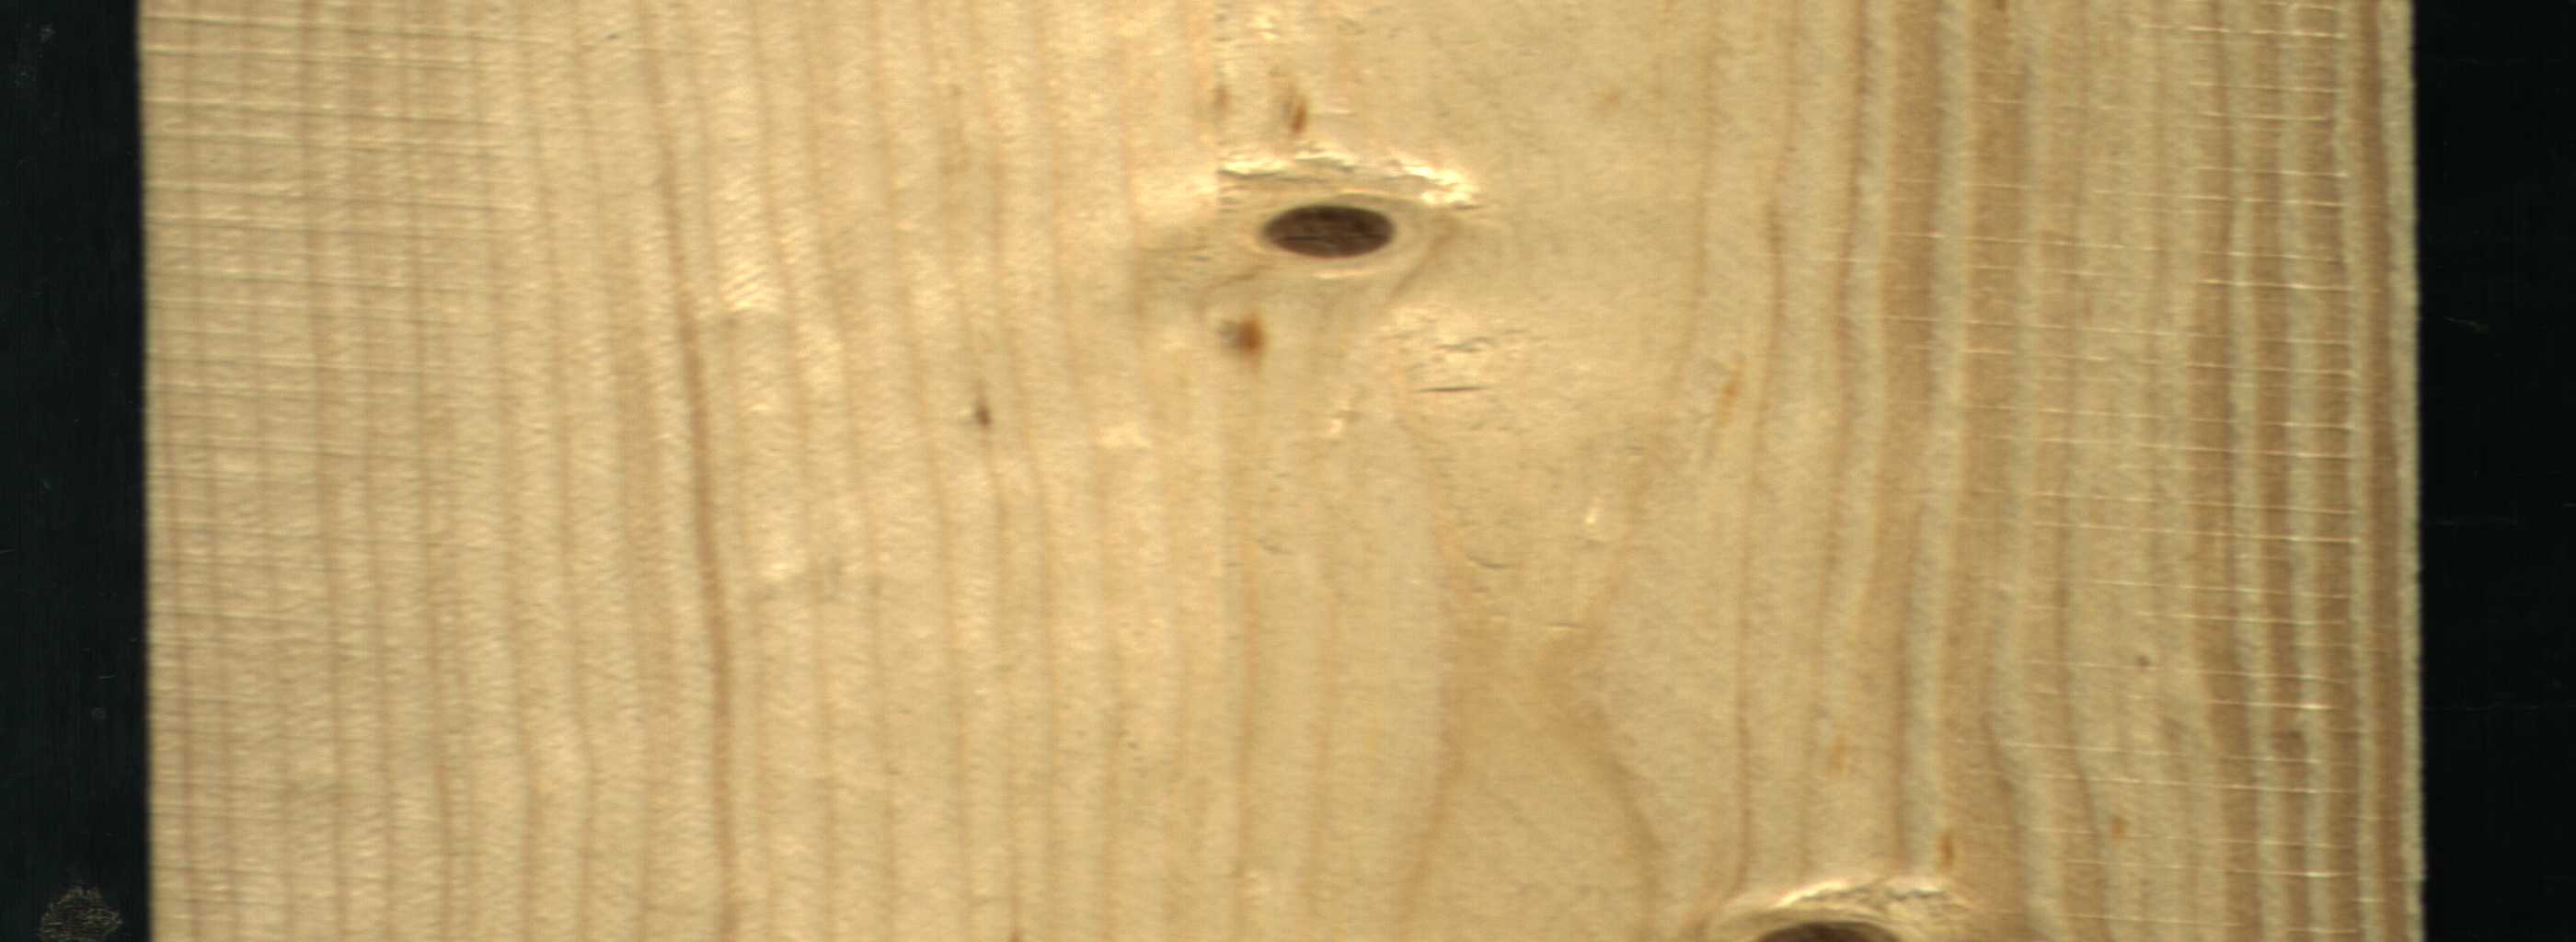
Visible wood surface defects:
Dead_Knot
Live_Knot